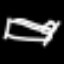
Label: bed